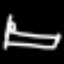
Label: bed